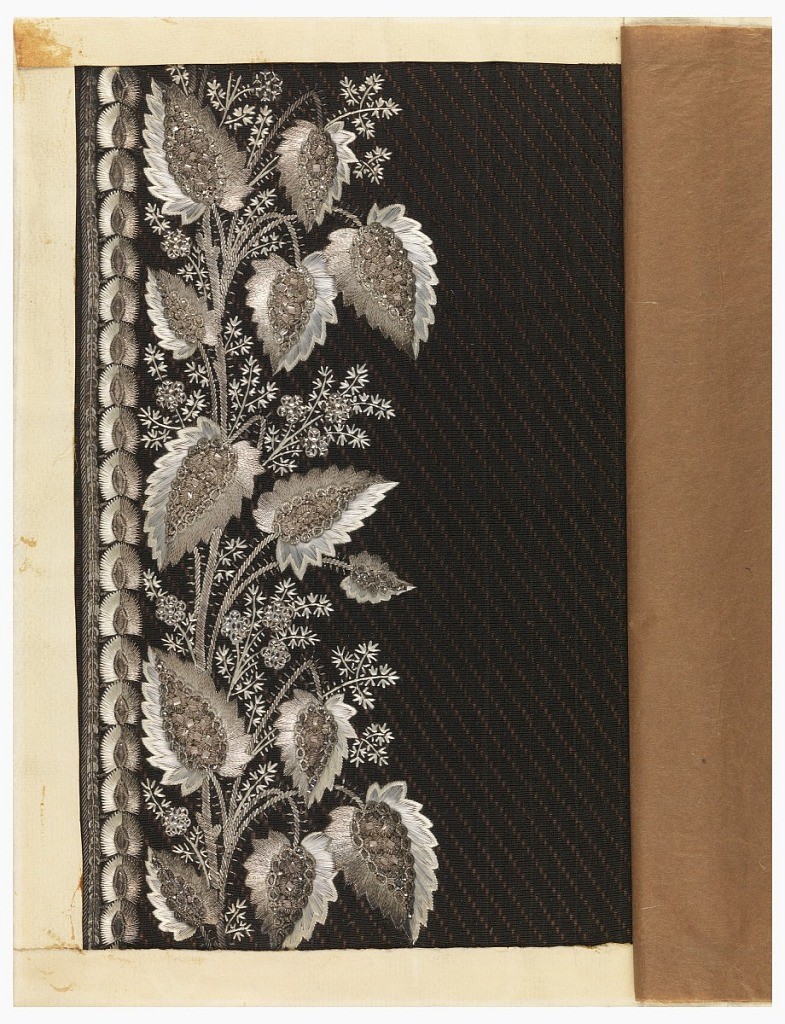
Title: Embroidery sample
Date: late 18th–early 19th century
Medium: silk, metallic thread, metal wire, sequins, paper Technique: embroidered on uncut voided supplementary warp pile (velvet)
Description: Floral design embroidered in white silk, silver thread and wire, and silver sequins on a brown ground.